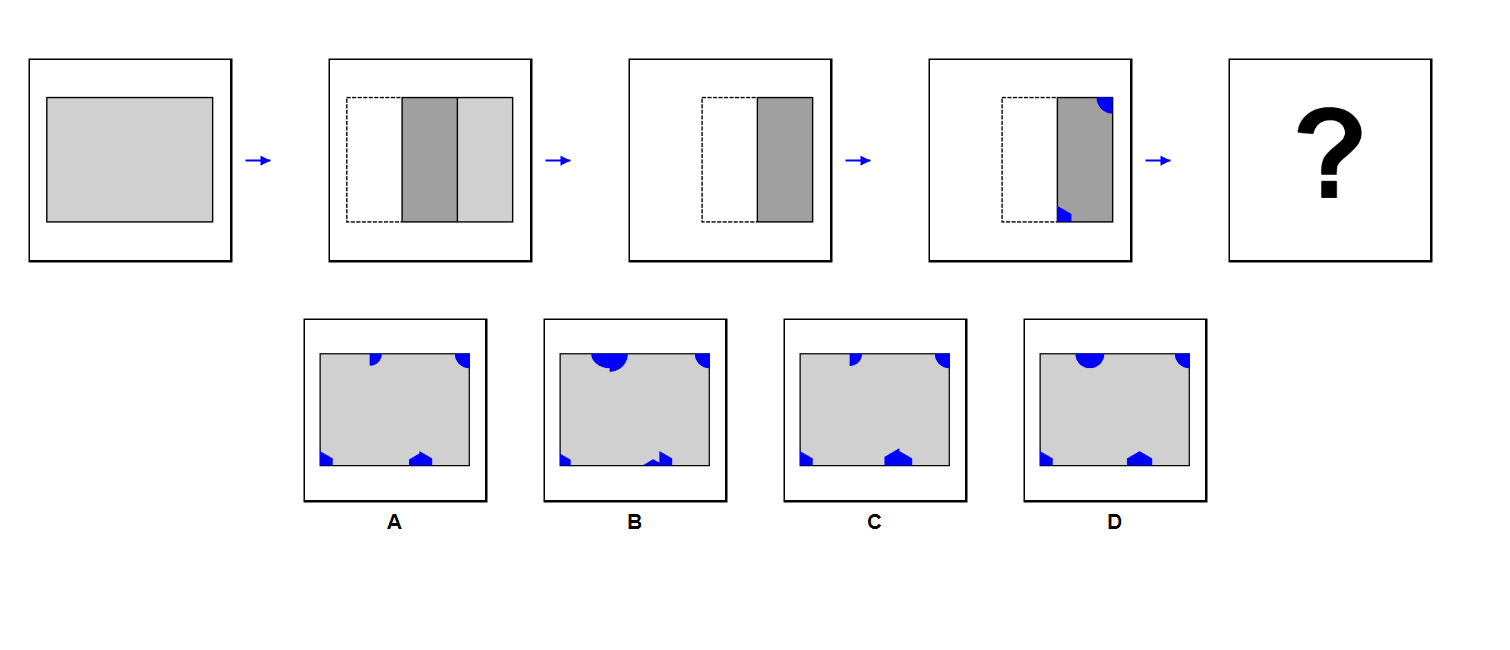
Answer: D